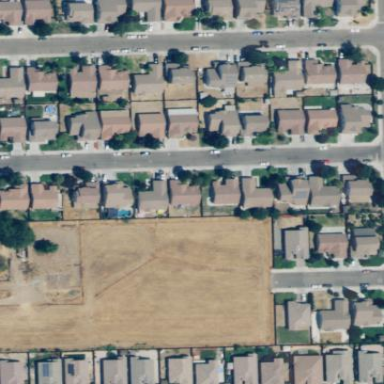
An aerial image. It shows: Residential area with vacant or disturbed land.